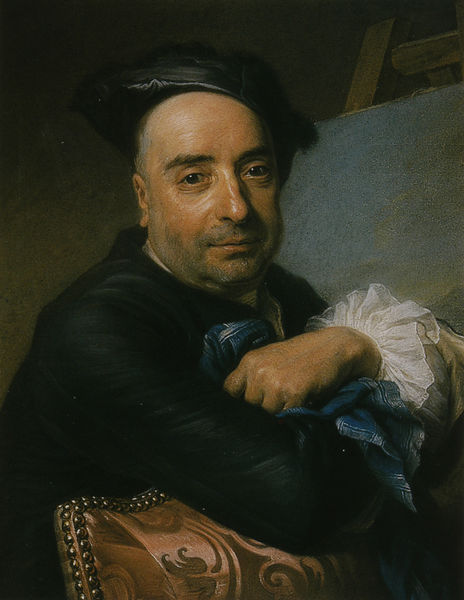
Titel: Claude Dupouch
Künstler: Maurice Quentin de La Tour
Standort: Saint-Quentin
Institution: Musée Antoine Lécuyer
Schlagwörter: berg, blau, dunkel, gemälde, hand, himmel, kopf, mann, schatten, weiß, wolken, landschaft, ocker, sitzen, ausschnitt, braun, fenster, finger, frisur, grau, hell, hintergrund, holz, hut, licht, mund, nase, ohr, raum, schwarz, stirn, stuhl, zimmer, blick, rot, tuch, wolke, haube, malerei, muster, bart, hemd, jacke, kappe, mütze, wand, arm, arme, augen, falten, gesicht, halten, inkarnat, kleidung, kragen, mensch, samt, spitze, trauer, ärmel, bild, bildnis, hals, hände, innenraum, portrait, porträt, rückenlehne, auge, gewand, gold, mantel, sessel, sitzend, stoff, stoffe, tücher, decke, person, augenbrauen, kinn, knopf, lippen, rokoko, rosa, schulter, schultern, traurig, rund, lächeln, wangen, düster, lehne, man, tüll, mauer, formen, latten, oliv, lehnen, leiter, kissen, tafel, bezug, falte, polster, detail, glanz, glatze, floral, stuhllehne, tusch, atelier, maler, staffelei, glänzen, balken, couch, edel, rüsche, rüschen, verträumt, wange, augenbraue, ellenbogen, nagel, nägel, aufstützen, knöpfe, nieten, oberkörper, selbstporträt, tränensäcke, geschlossen, gemustert, wände, hautfarbe, lappen, gestützt, manchette, form, künstler, selbstbildnis, bläulich, kittel, leinwand, manschette, ölmalerei, brokat, halbglatze, taschentuch, barett, selbstportrait, halbportrait, dunke, rasiert, doppelkinn, sicht, halbporträt, gut, leder, aufgestützt, freundlich, anlehnen, beschläge, atellier, gebälk, tour, olz, voll, grauhaarig, unrasiert, blaues tuch, handrücken, niete, polsternägel, gemädle, prträt, mahler, lachfalten, la tour, europäer, seidenbezug, smat, kurzhaarig, selbstbild, dreitagebart, lächlen, nage, stuhl hut, wüschen, glanze, tuhk, hand\, oelgemölde, ledersesse, mann hand stuhl auge kopf